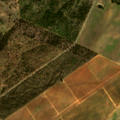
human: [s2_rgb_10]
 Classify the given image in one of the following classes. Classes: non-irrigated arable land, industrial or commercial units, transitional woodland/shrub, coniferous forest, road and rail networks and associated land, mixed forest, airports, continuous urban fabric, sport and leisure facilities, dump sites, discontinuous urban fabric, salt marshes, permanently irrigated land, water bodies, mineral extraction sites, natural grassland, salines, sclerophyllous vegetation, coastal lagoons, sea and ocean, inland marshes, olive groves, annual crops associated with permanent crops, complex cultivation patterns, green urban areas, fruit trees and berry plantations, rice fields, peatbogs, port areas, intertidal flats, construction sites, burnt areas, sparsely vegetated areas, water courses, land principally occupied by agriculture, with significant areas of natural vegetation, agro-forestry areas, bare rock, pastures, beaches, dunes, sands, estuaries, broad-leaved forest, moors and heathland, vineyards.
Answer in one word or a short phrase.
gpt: non-irrigated arable land, vineyards, olive groves, broad-leaved forest, natural grassland, transitional woodland/shrub